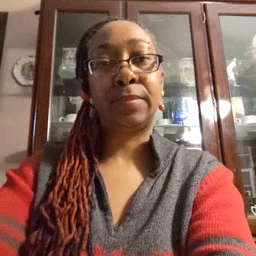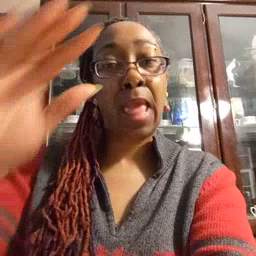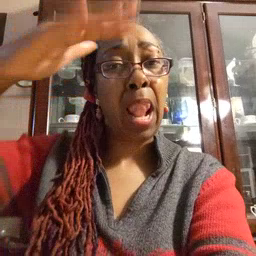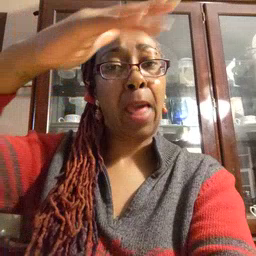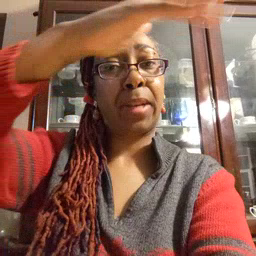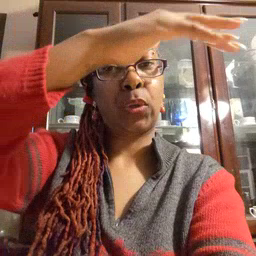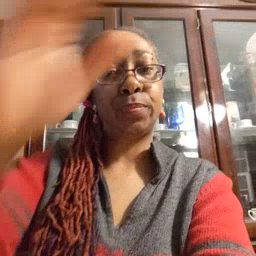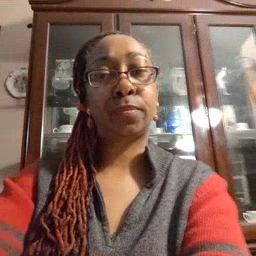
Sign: helicopter